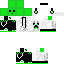
A female skeleton skin with green skin, wearing blonde helmet dressed in a green hoodie and black pants, featuring a closed mouth.